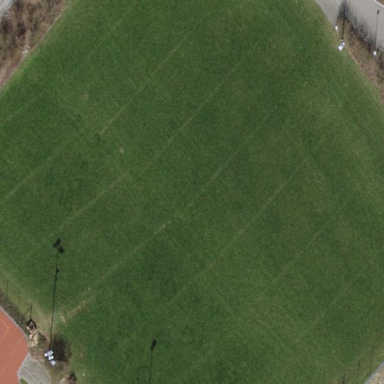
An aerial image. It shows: Grassy pitch for various sports activities.